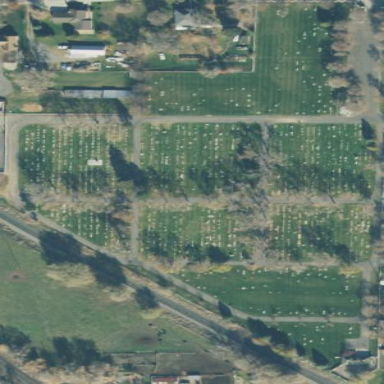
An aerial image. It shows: Cemetery.